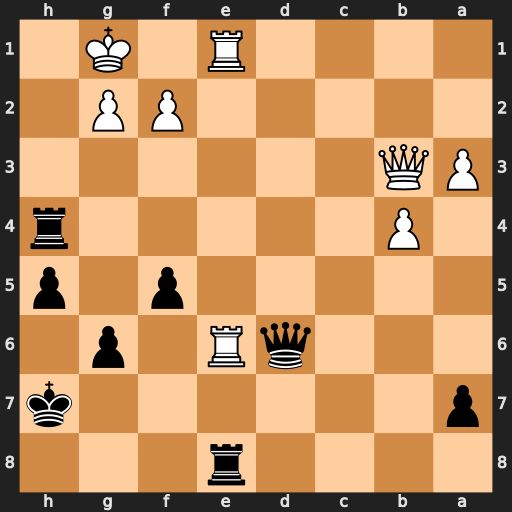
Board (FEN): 4r3/p6k/3qR1p1/5p1p/1P5r/PQ6/5PP1/4R1K1
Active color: b
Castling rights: -
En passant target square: -
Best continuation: Qh2+ Kf1 Qh1+ Ke2 Re4+